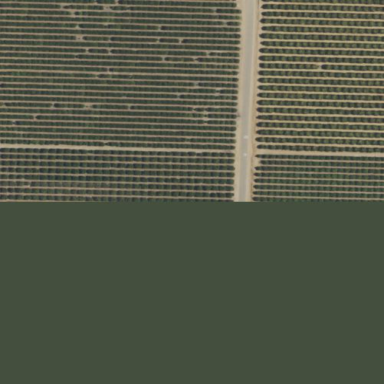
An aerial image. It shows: Orange orchard with beautiful orange trees.